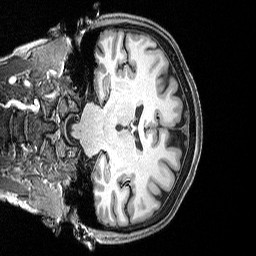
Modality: T1w
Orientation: coronal
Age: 55
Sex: male
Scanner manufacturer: siemens
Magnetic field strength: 3 T
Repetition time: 2.3 s
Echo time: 0.00298 s